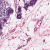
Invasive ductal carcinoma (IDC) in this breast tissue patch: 0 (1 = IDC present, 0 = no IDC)